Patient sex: F
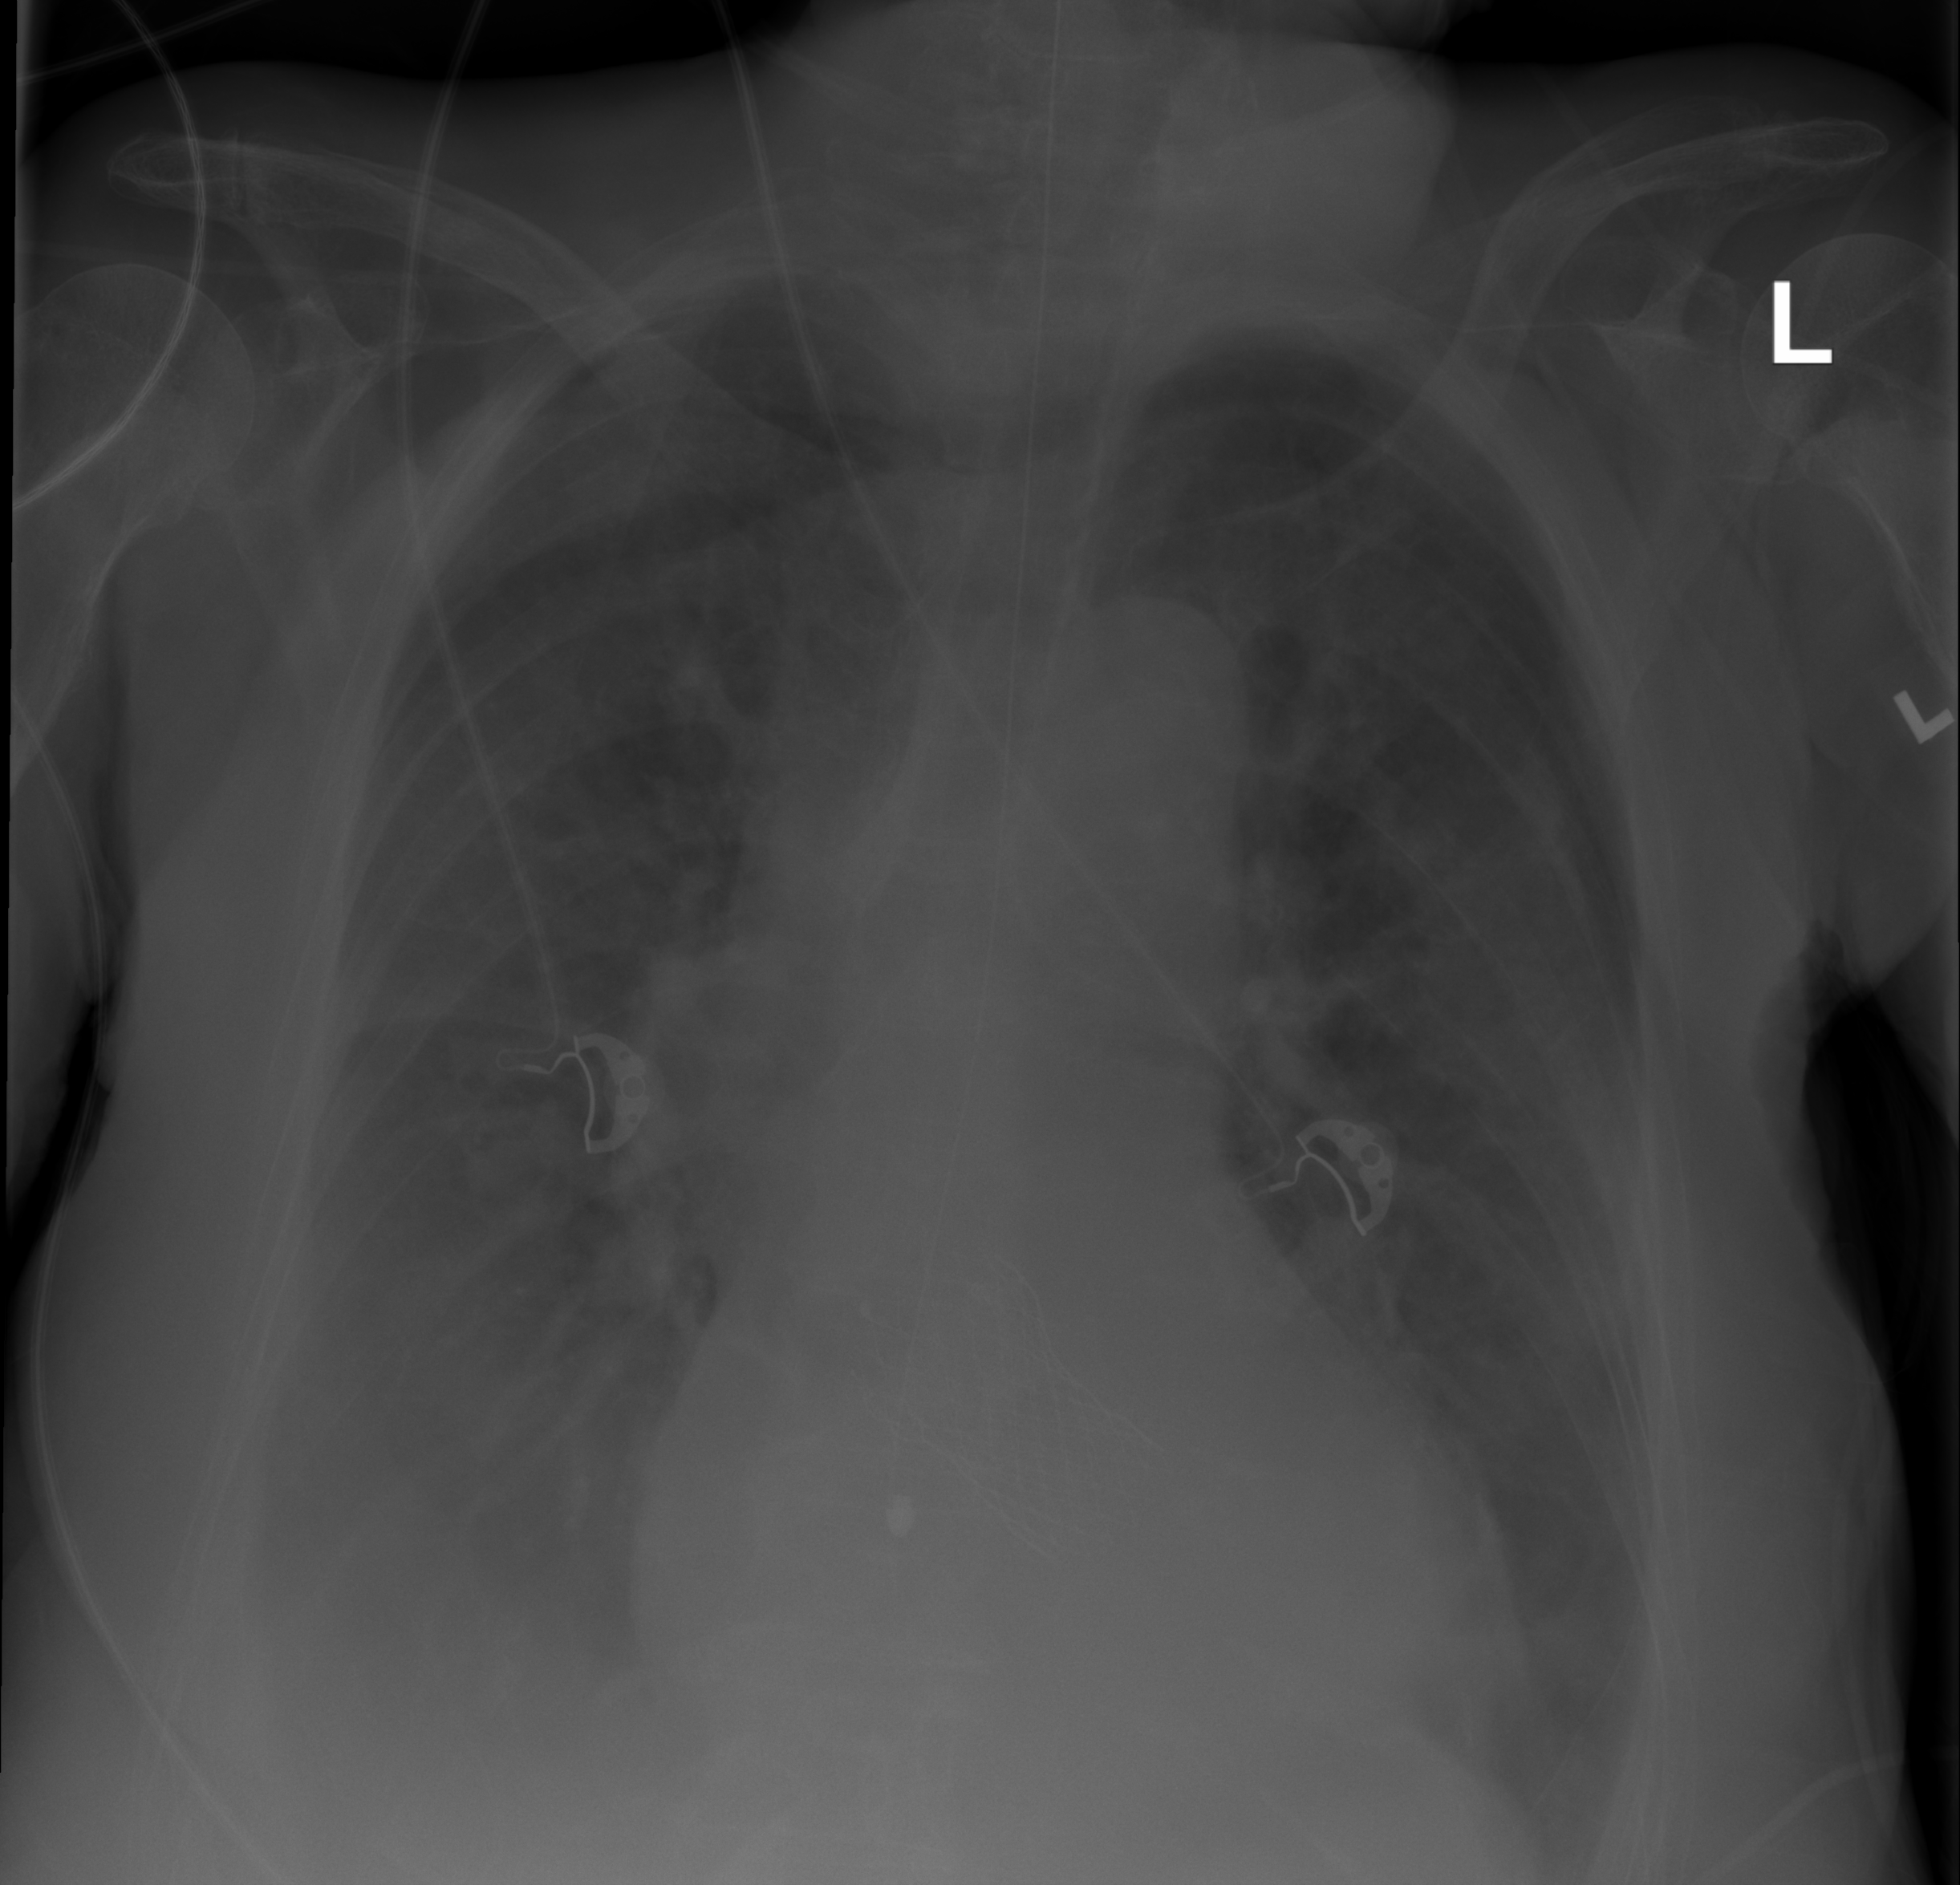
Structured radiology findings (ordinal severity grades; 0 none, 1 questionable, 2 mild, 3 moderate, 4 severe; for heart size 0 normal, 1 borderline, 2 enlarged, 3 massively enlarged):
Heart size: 2
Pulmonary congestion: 2
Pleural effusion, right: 3
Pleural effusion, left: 2
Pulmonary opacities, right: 2
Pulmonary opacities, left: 2
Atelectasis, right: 2
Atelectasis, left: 2